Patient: sex M, age 69
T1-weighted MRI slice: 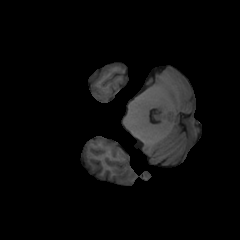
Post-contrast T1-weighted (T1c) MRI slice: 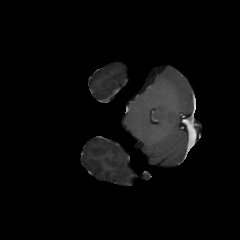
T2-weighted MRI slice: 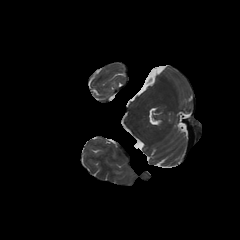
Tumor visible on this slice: yes
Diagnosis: Glioblastoma, IDH-wildtype
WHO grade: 4